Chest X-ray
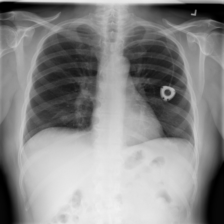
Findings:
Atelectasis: negative
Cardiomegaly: negative
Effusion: negative
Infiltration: positive
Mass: negative
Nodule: negative
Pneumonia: negative
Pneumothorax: negative
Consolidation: negative
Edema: negative
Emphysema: negative
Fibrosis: negative
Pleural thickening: negative
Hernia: negative